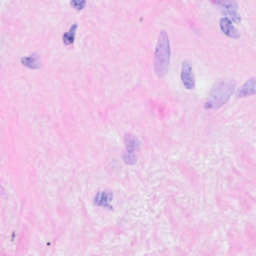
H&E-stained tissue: Breast